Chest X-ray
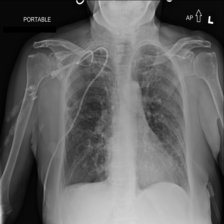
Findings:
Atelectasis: negative
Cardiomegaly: negative
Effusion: negative
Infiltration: negative
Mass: negative
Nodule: positive
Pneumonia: negative
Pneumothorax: negative
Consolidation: negative
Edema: negative
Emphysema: negative
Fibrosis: negative
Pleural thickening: negative
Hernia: negative